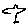
Label: bird